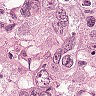
Metastatic tissue present: yes